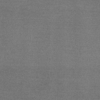
Label: dusty